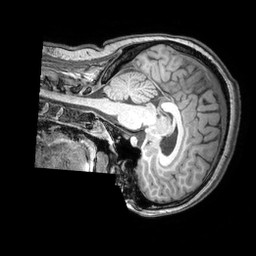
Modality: T1w
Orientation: sagittal
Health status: healthy
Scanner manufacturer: philips
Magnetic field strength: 3 T
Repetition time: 0.007326 s
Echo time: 0.003268 s